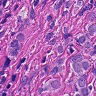
Metastatic tissue present: yes